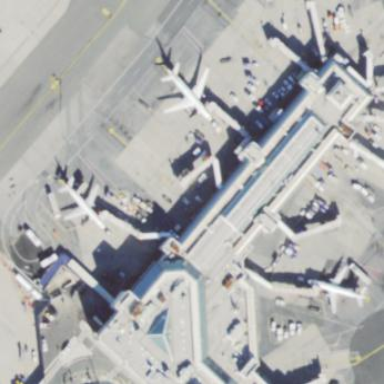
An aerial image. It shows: Apron at the airport.